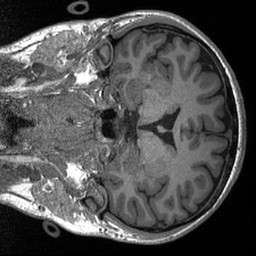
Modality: T1w
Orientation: coronal
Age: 25
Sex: male